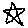
Label: star